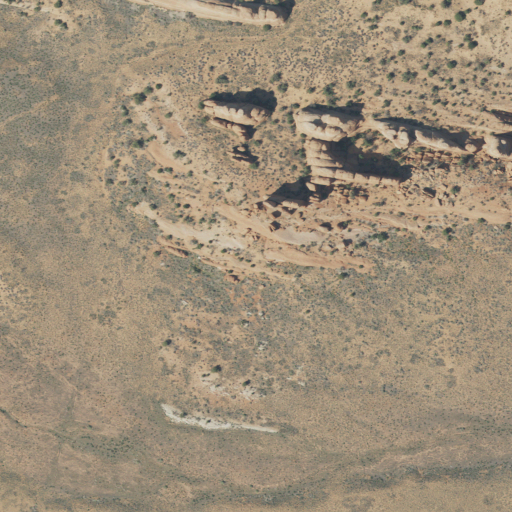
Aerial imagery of plain(s) in Utah named Eagle Park containing shrub and grassland